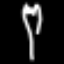
Label: fork